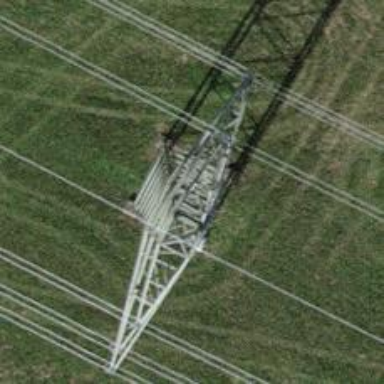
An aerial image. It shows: Towering power structure.